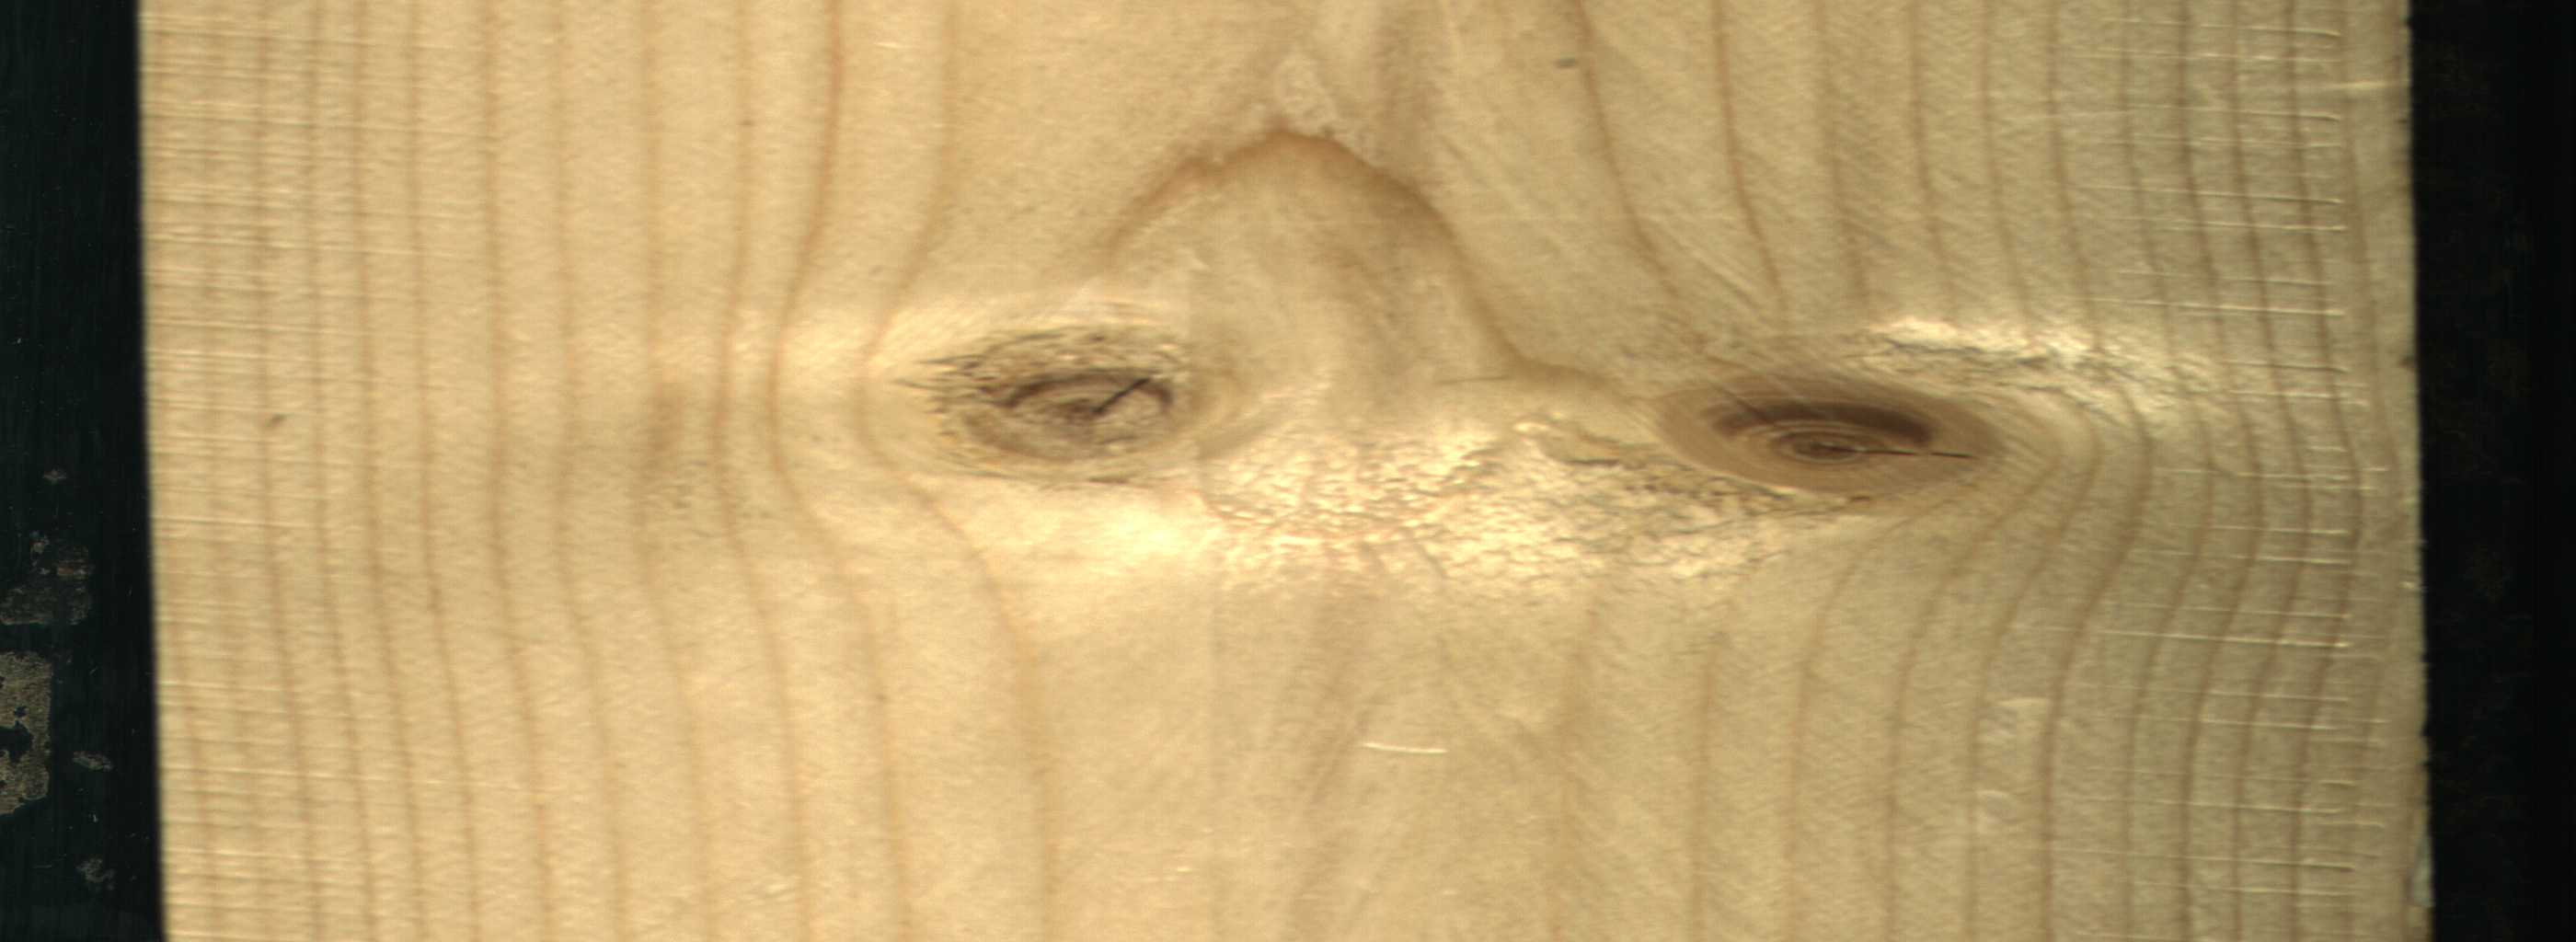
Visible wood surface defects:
knot_with_crack
knot_with_crack